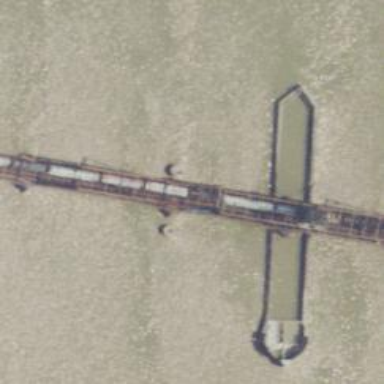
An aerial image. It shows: Swing bridge over railway line.